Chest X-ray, PA view. Patient: 44 years old, sex F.
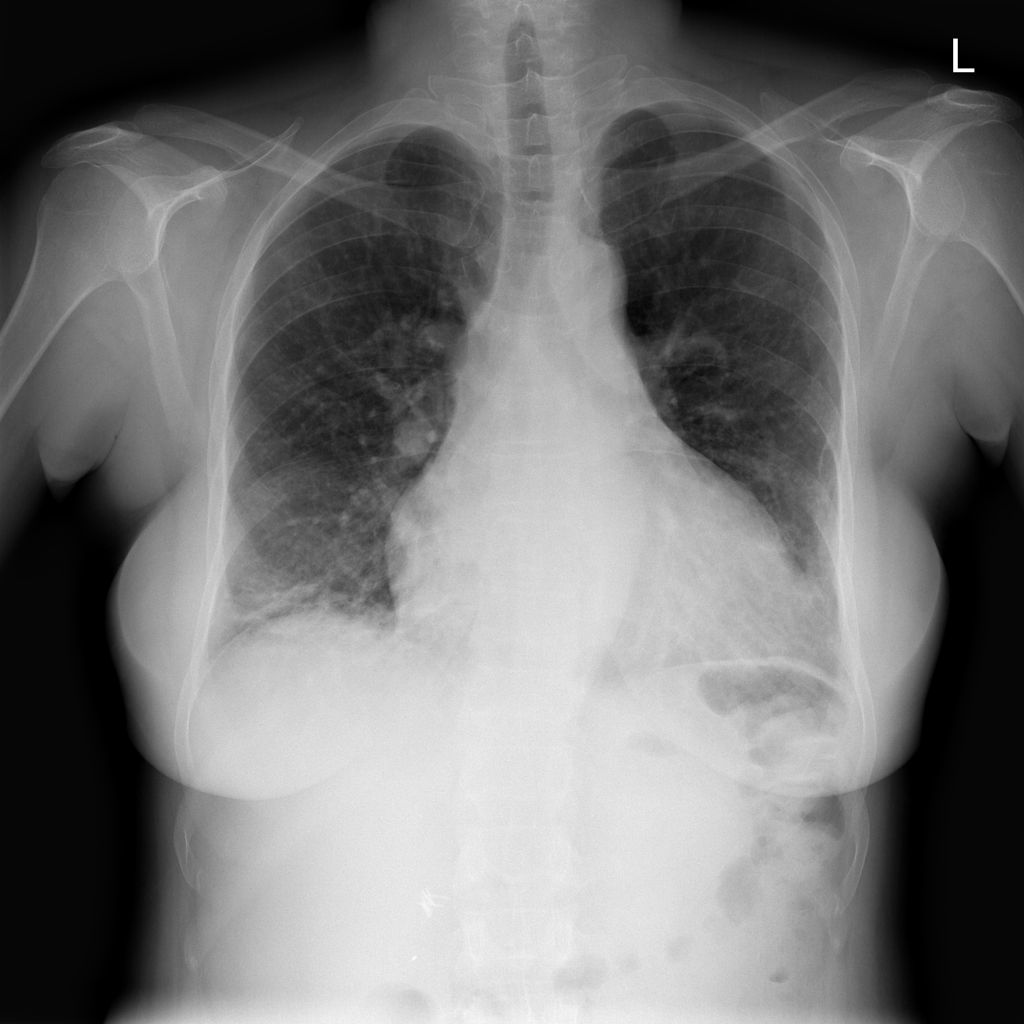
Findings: Infiltration